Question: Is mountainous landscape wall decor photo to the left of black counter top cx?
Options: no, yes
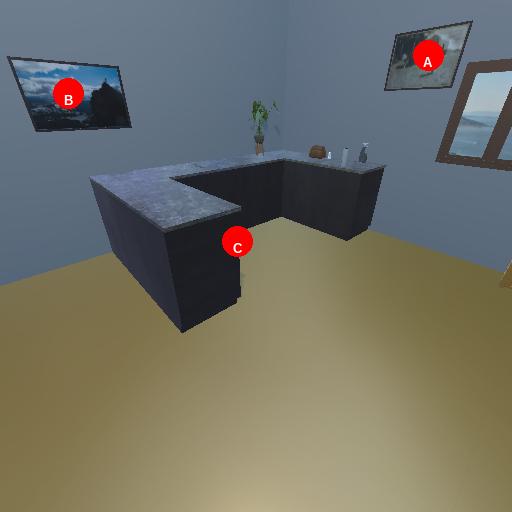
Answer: no